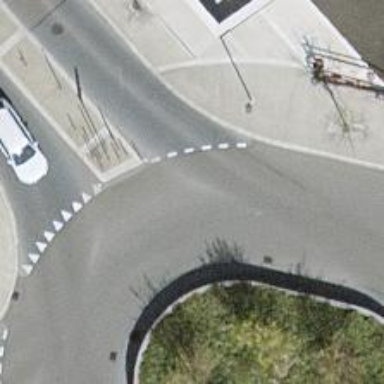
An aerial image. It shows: Asphalt road that is secondary route leading to roundabout.